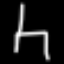
Label: chair